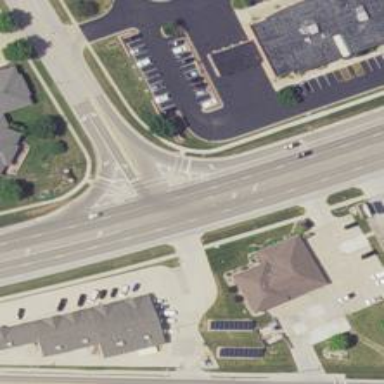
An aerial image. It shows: Footway on asphalt with marked crossing lines.